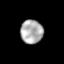
Tissue: skin
Cell type: Epithelial cells
Senescence score: 0.2403
Nuclear area (px): 523
Mean DAPI intensity: 173.187